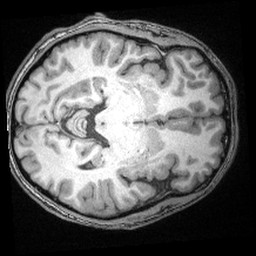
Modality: T1w
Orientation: axial
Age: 31
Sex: male
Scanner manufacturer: siemens
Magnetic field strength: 3 T
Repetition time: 2.4 s
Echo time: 0.00374 s